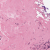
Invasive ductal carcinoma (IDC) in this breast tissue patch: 0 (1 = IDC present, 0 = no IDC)